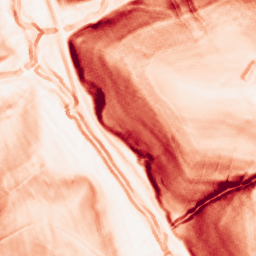
Category: morphological
Decomposition family: morphological_gradient
Decomposition parameters: size: 3
shape: diamond
Upsampling method: quartic
Upsampling parameters: scale: 4
Upsampling scale: 4